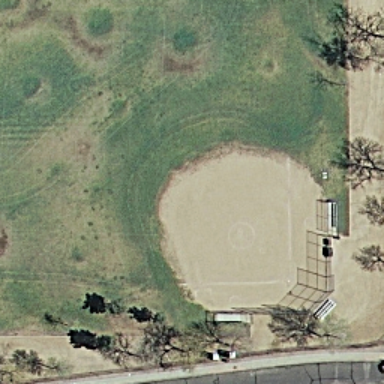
This is a old baseball diamond .